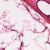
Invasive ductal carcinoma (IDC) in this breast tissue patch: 0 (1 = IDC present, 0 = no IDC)